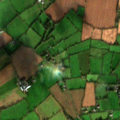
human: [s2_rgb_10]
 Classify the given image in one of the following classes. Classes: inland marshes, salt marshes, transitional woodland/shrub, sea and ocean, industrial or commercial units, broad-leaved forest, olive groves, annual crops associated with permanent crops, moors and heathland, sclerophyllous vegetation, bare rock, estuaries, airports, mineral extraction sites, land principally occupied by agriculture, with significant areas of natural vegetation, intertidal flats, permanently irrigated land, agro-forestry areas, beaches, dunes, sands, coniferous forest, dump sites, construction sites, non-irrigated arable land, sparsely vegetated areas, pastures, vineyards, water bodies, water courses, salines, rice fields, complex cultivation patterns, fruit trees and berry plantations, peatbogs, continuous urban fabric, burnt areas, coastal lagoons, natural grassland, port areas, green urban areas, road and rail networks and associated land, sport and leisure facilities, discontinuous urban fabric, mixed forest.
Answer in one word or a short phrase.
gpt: non-irrigated arable land, pastures